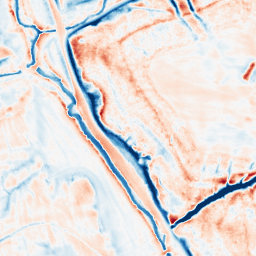
Category: classical
Decomposition family: gaussian
Decomposition parameters: sigma: 5
Upsampling method: bilinear
Upsampling parameters: scale: 4
Upsampling scale: 4